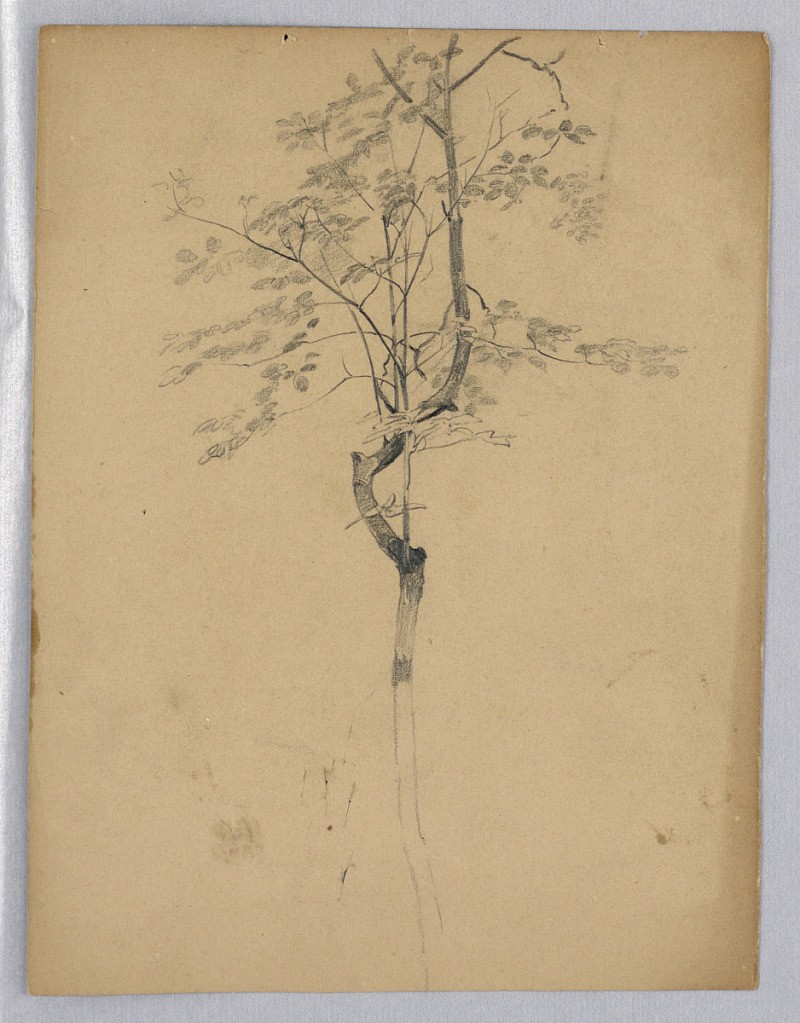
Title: Study of foliage
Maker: William Trost Richards, American, 1833–1905
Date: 1865–1870
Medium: Graphite on paper
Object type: Drawing
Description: Sketch of a tree with foliage.